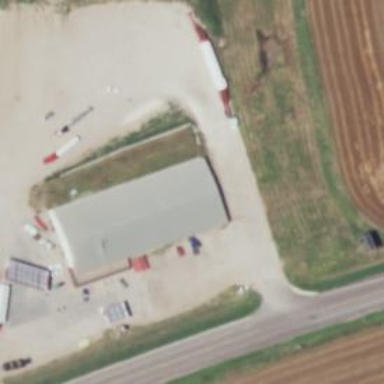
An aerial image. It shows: Building with gasoline fuel available.